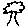
Label: tree